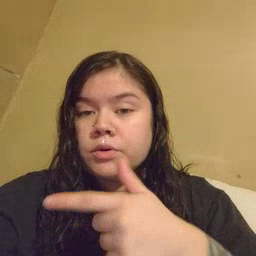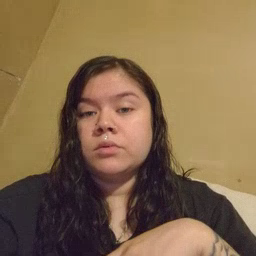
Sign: brother